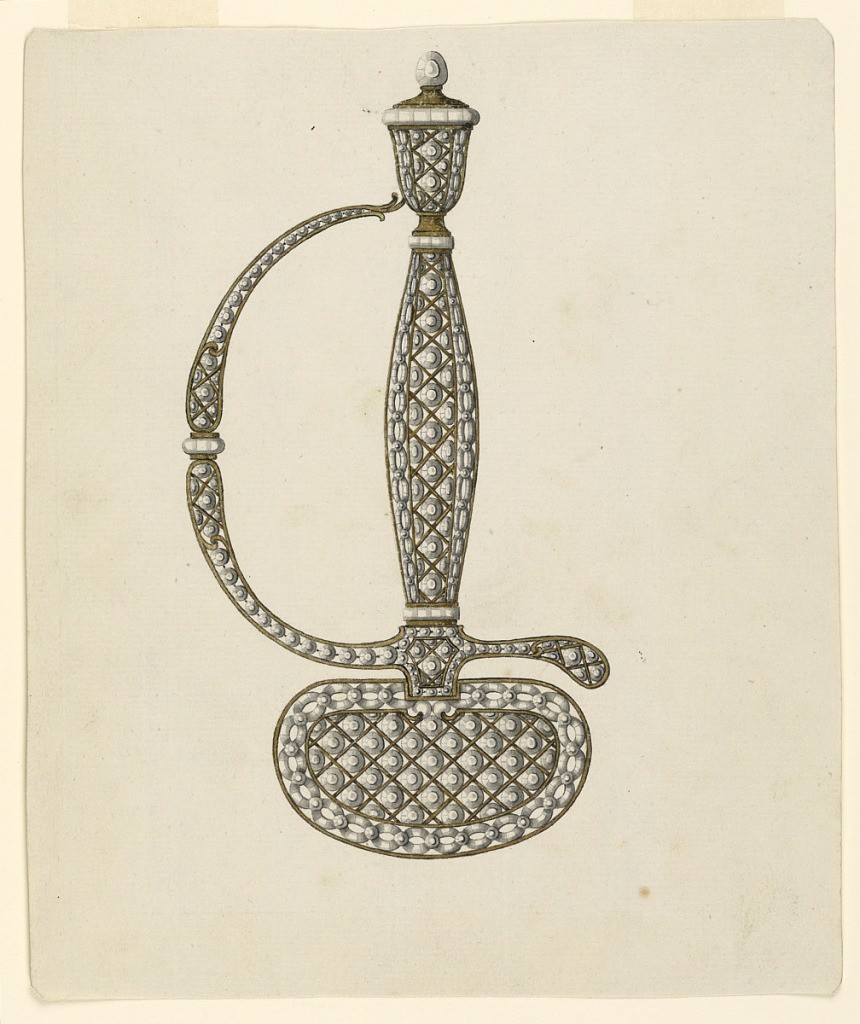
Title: Design for Hilt and Guard of a Dress Sword
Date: ca. 1780–90
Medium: Pen and black ink, brush and wash, gold paint, traces of graphite on off-white laid paper
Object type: Drawing
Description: Design for a jeweled hilt and guard of a dress sword. Grip and guard of hilt are decorated with a pattern of lozenge shapes set with small diamonds. Similar pattern decorates knuckle-guard as well. At the top of the hilt is an urn-shaped pommel with button.